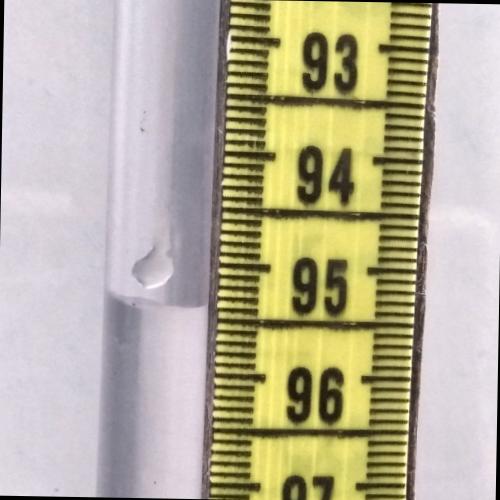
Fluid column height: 95.4 cm